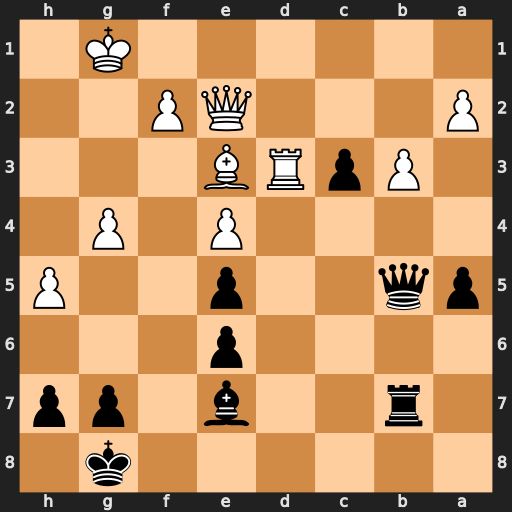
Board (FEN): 6k1/1r2b1pp/4p3/pq2p2P/4P1P1/1PpRB3/P3QP2/6K1
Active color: b
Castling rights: -
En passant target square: -
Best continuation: Rd7 Rxd7 Qxe2